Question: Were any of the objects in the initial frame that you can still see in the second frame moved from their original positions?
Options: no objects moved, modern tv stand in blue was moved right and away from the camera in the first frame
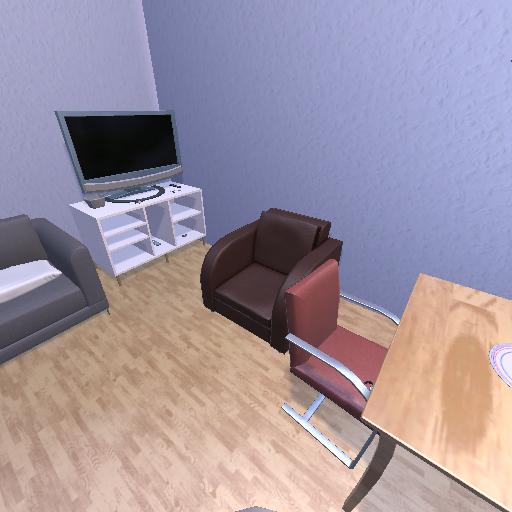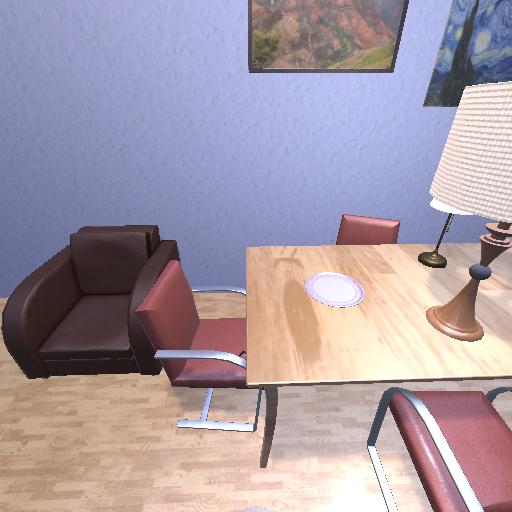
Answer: no objects moved